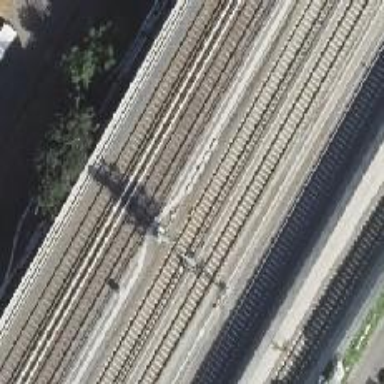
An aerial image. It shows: Railway signal.